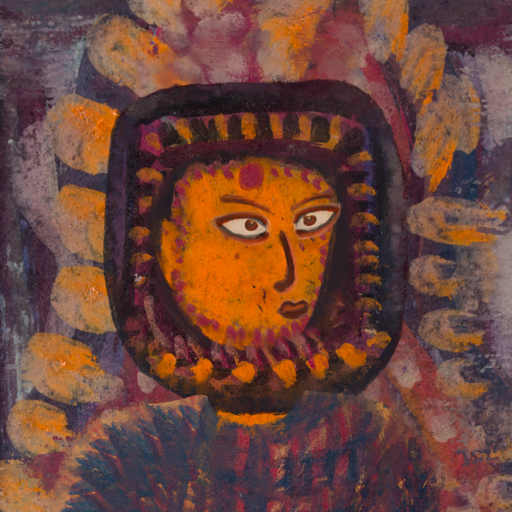
Background: Doll, Head And Neck Side: Doll_w_Hair, Face Side: Roy_Bahadur, Bust: In_The_Sun, Hair Side: Blank, Head Accessory: Blank, Second Necklace: Blank, Necklace: Blank, Baby: Blank